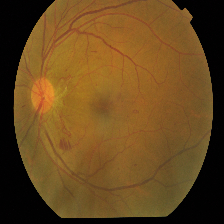
Diabetic retinopathy grade: Proliferative DR